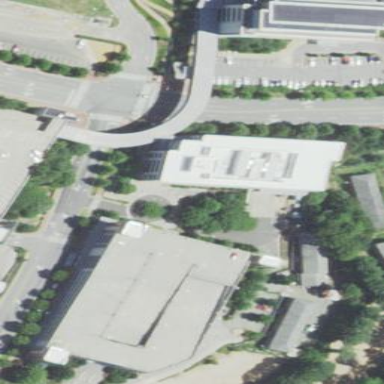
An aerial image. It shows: Multi-storey parking building.